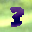
Label: 3